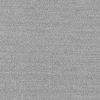
Atmospheric dust classification: dusty